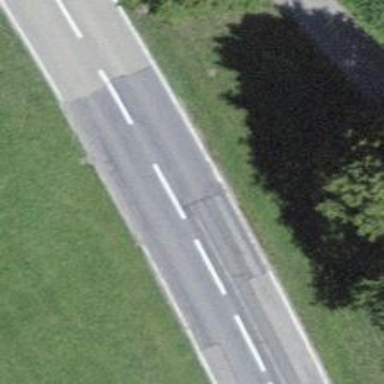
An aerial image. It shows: Primary highway.